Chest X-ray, PA view. Patient: 53 years old, sex M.
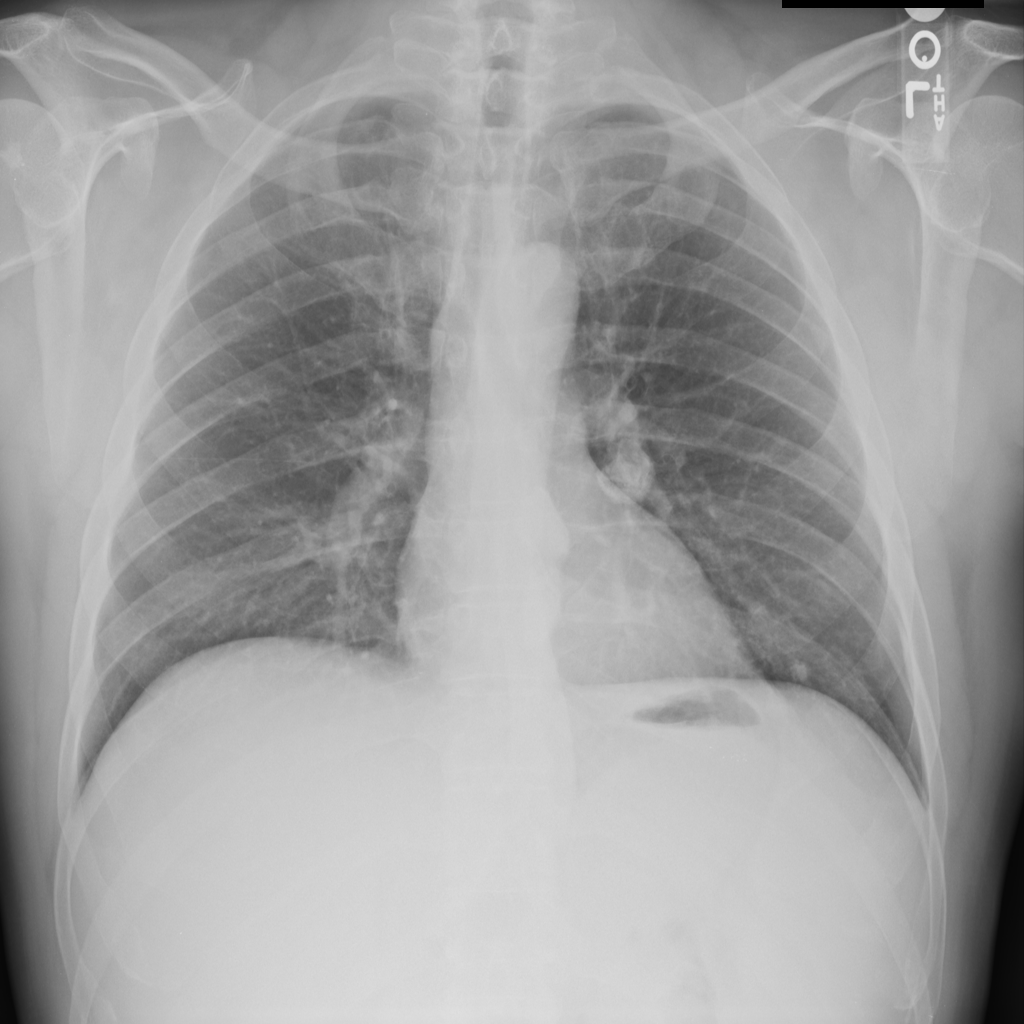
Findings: Mass